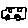
Label: car